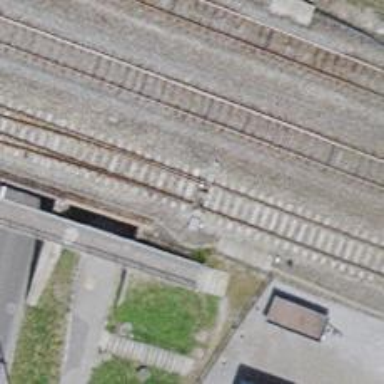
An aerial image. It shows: Railway switch.